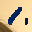
Label: 1